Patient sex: M
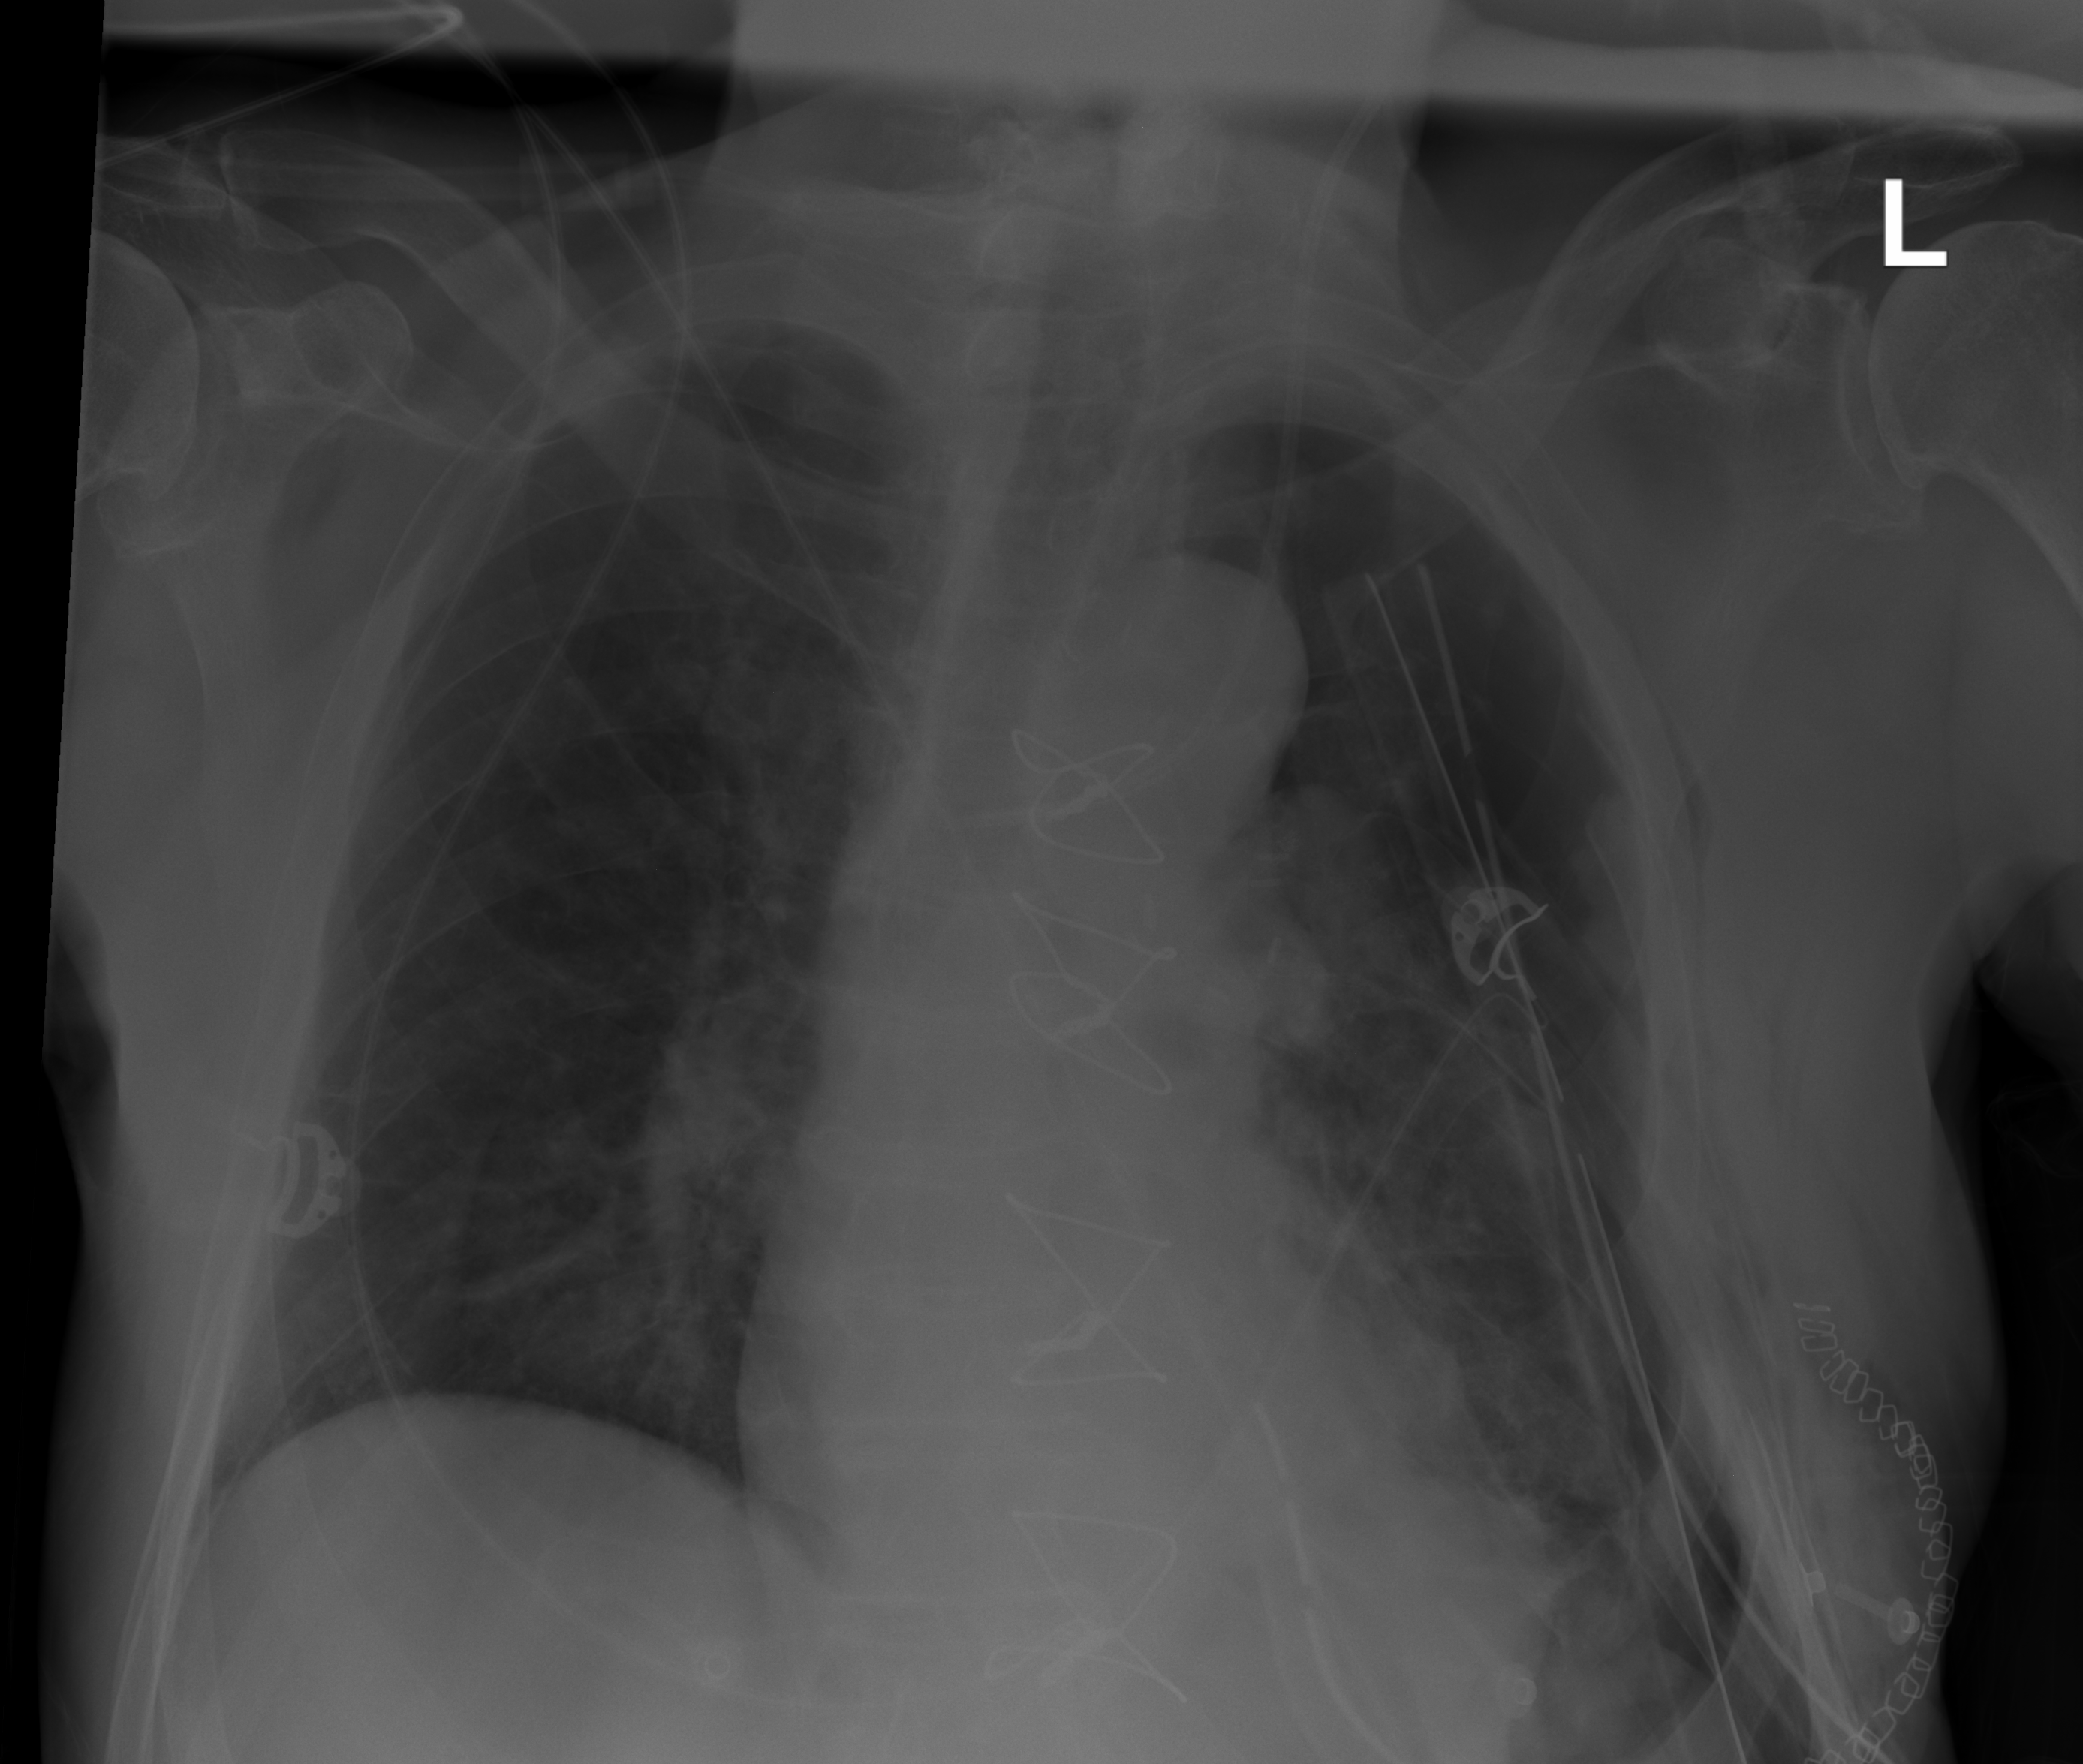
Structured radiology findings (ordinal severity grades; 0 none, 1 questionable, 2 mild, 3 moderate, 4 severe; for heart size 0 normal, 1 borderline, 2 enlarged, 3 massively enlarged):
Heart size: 0
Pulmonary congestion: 0
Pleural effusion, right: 0
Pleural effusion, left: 0
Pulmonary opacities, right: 0
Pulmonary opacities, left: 0
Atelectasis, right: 0
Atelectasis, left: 2